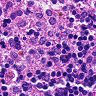
Metastatic tissue present: no